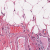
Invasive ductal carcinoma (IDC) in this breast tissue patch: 0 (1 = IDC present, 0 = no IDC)